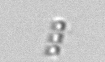
Label: Chaetoceros